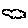
Label: cloud